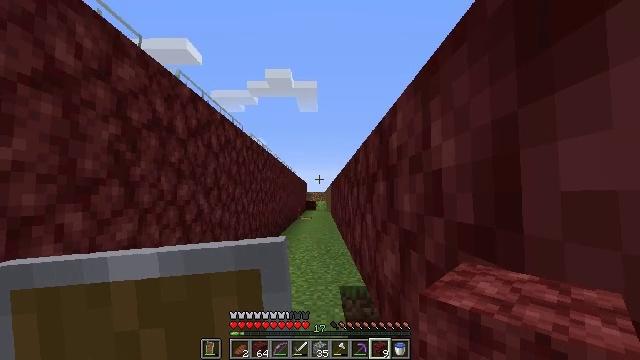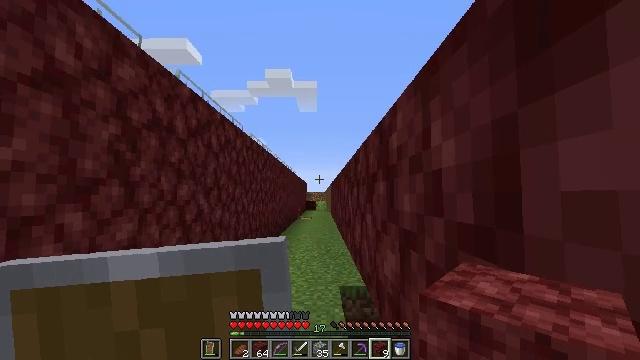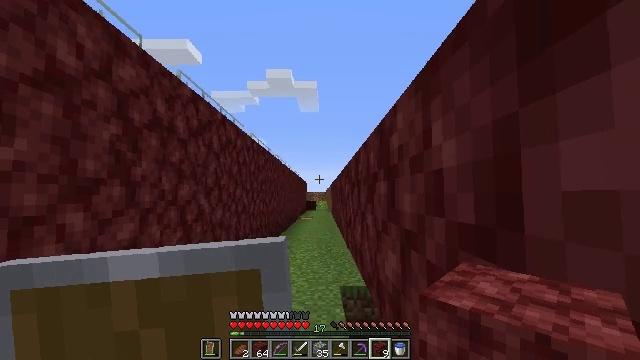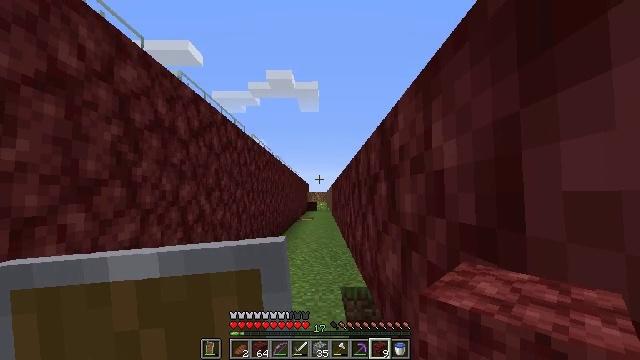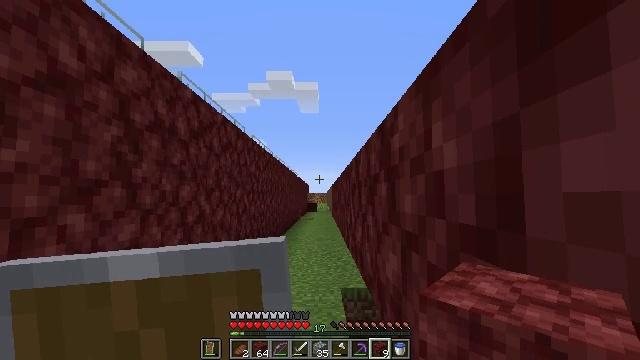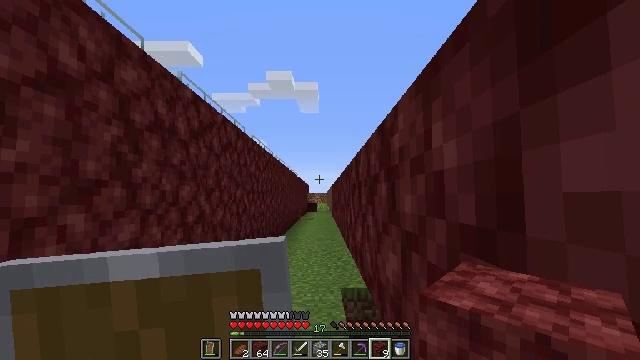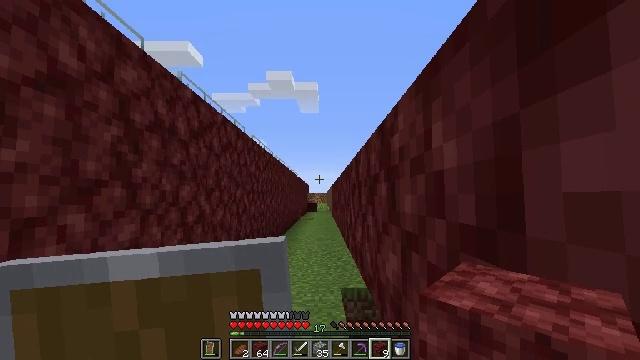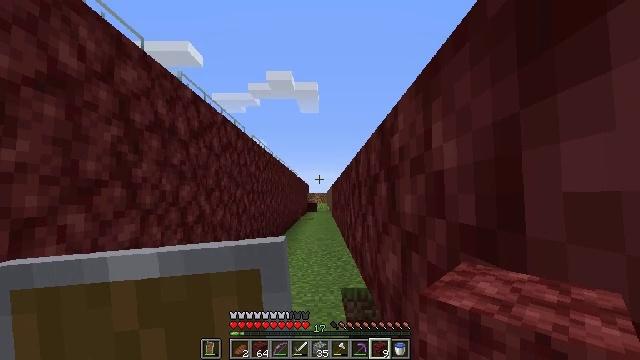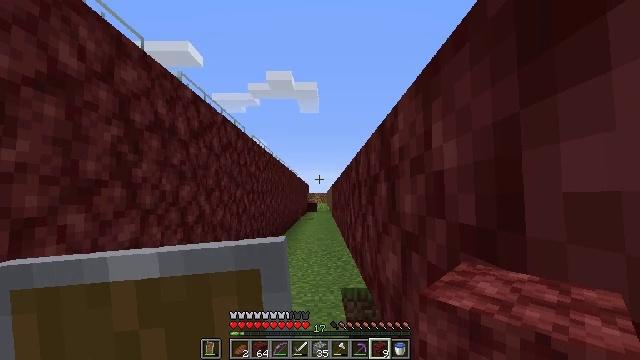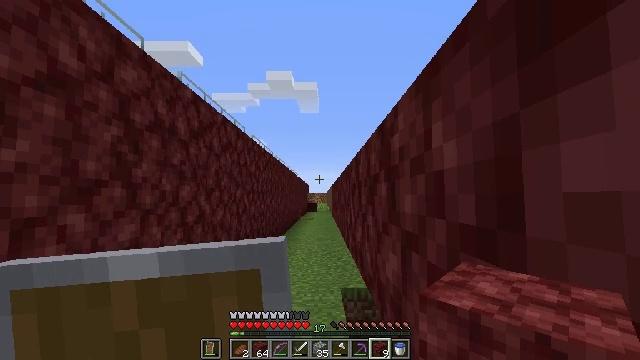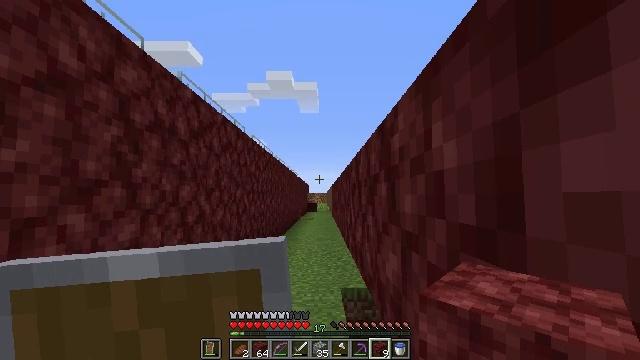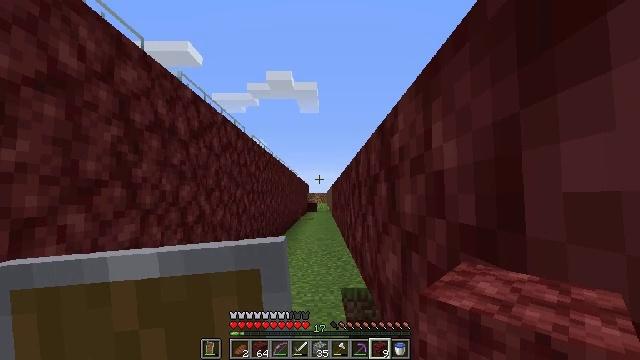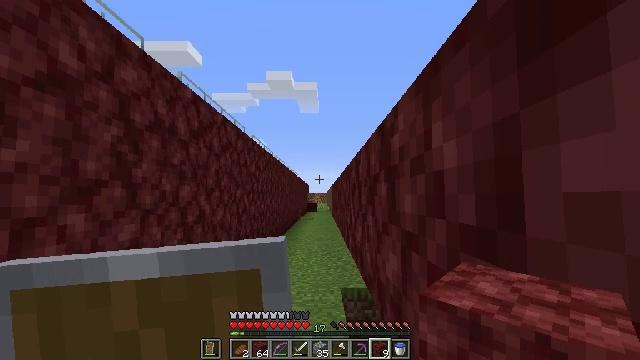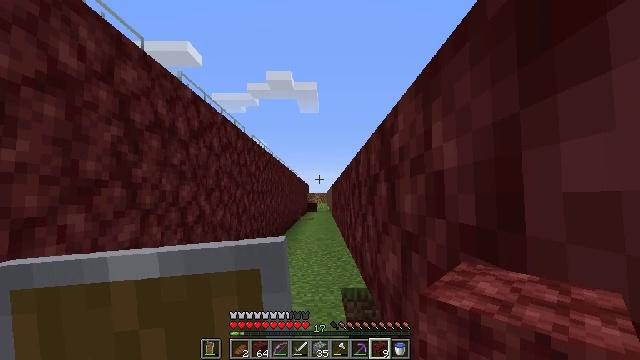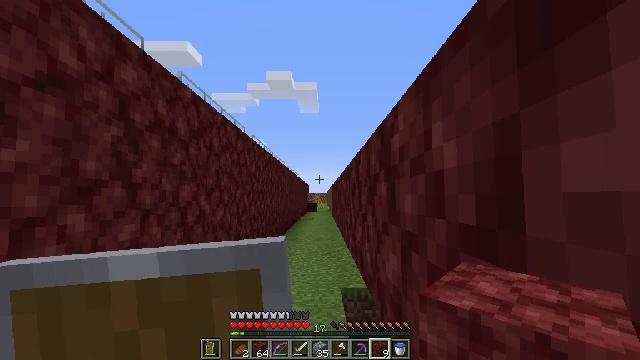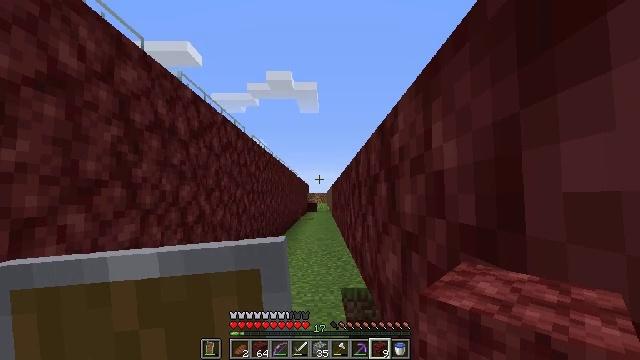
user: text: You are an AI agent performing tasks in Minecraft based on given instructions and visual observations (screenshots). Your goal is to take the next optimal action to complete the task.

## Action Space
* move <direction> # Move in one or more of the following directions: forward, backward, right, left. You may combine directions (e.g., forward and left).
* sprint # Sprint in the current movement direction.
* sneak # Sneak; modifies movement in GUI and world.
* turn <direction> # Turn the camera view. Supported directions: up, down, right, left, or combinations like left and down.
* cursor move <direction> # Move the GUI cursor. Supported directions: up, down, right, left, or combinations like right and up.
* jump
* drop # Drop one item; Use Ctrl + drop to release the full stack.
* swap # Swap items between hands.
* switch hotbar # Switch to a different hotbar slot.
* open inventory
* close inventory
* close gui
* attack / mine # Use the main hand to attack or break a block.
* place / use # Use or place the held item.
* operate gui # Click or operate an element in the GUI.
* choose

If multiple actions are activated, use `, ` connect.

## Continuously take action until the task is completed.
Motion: motion action
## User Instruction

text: Gather potatoes by left-clicking.
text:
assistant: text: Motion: no_op
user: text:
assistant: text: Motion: no_op
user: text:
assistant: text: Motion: no_op
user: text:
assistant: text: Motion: no_op
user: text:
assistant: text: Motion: no_op
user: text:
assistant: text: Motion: no_op
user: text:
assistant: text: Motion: no_op
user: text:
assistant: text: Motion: no_op
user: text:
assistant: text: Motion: no_op
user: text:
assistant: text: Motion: no_op
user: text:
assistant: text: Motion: no_op
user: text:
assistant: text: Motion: no_op
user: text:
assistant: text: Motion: no_op
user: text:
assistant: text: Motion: no_op
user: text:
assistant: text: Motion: no_op
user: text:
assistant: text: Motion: no_op
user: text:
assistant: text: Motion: no_op
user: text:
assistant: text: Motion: no_op
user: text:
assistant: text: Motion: no_op
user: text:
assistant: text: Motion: no_op
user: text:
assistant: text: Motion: no_op
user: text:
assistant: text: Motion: no_op
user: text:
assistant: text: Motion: no_op
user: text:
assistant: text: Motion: no_op
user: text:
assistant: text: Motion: no_op
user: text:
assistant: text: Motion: no_op
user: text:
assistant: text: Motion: no_op
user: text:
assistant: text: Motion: no_op
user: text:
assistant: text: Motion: no_op
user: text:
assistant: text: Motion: no_op